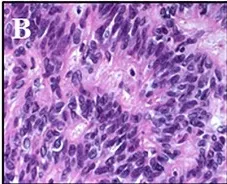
HE 20x).
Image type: pathology (h&e)